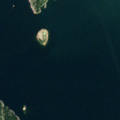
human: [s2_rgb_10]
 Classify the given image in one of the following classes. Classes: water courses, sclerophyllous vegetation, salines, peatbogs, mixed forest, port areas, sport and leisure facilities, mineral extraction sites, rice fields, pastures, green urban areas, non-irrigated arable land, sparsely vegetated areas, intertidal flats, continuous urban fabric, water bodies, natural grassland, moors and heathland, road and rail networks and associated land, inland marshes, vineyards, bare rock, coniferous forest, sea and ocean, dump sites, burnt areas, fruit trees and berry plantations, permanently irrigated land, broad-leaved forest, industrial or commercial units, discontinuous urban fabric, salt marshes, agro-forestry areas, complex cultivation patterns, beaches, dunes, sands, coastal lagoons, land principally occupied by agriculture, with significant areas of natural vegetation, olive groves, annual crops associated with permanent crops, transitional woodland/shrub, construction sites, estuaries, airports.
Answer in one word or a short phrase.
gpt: coniferous forest, sea and ocean